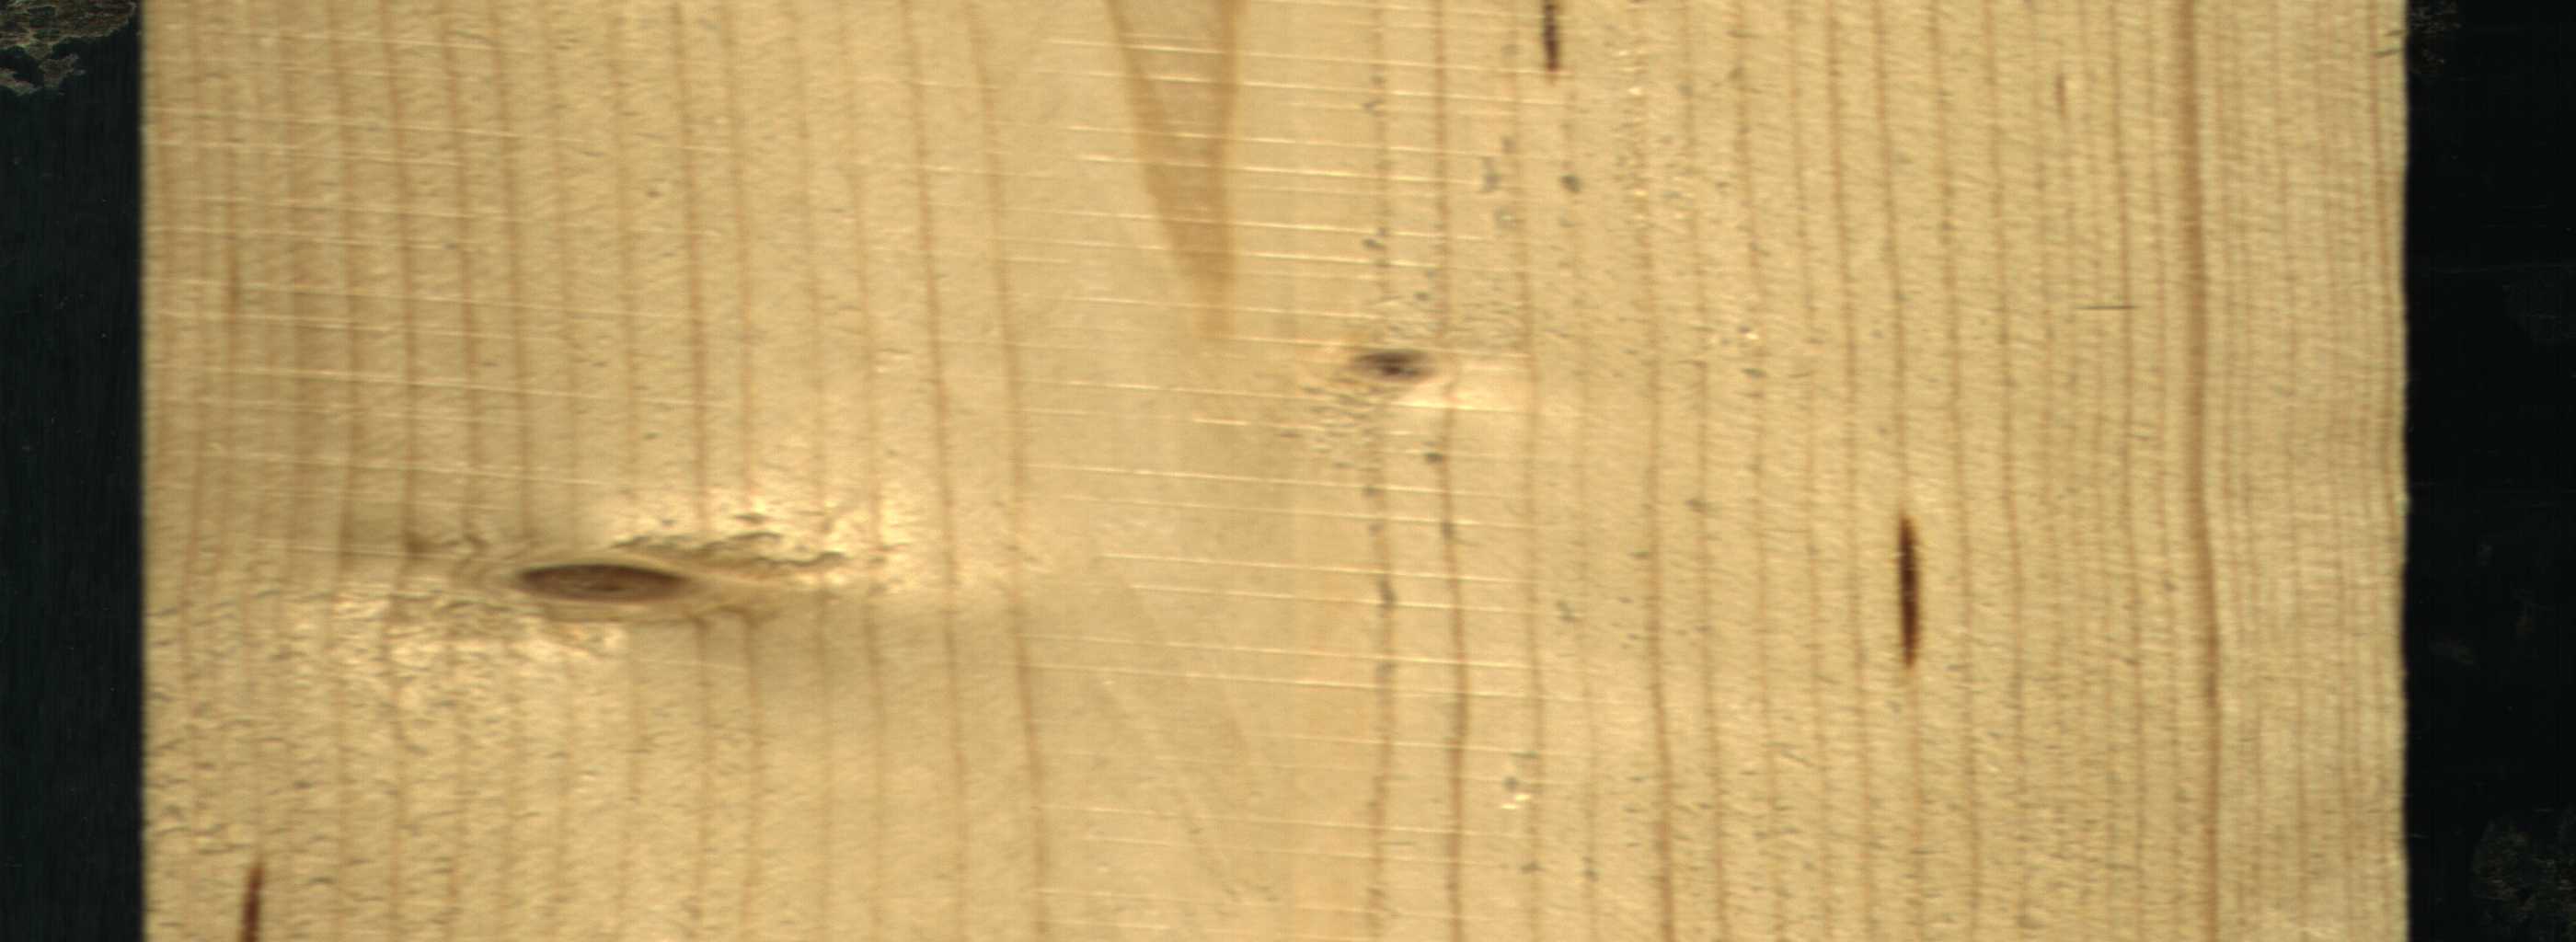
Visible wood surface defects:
resin
resin
resin
Live_Knot
Live_Knot